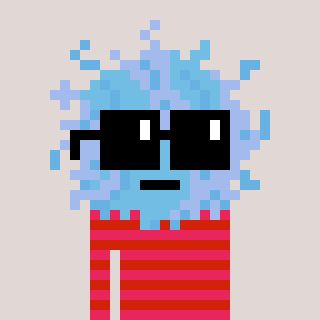
a pixel art character with square black sunglasses, a lint-shaped head and a red-colored body on a warm background